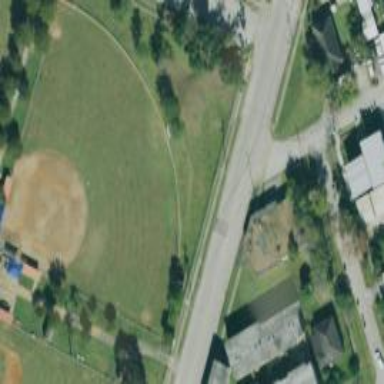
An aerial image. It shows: Baseball pitch for leisure land activities.